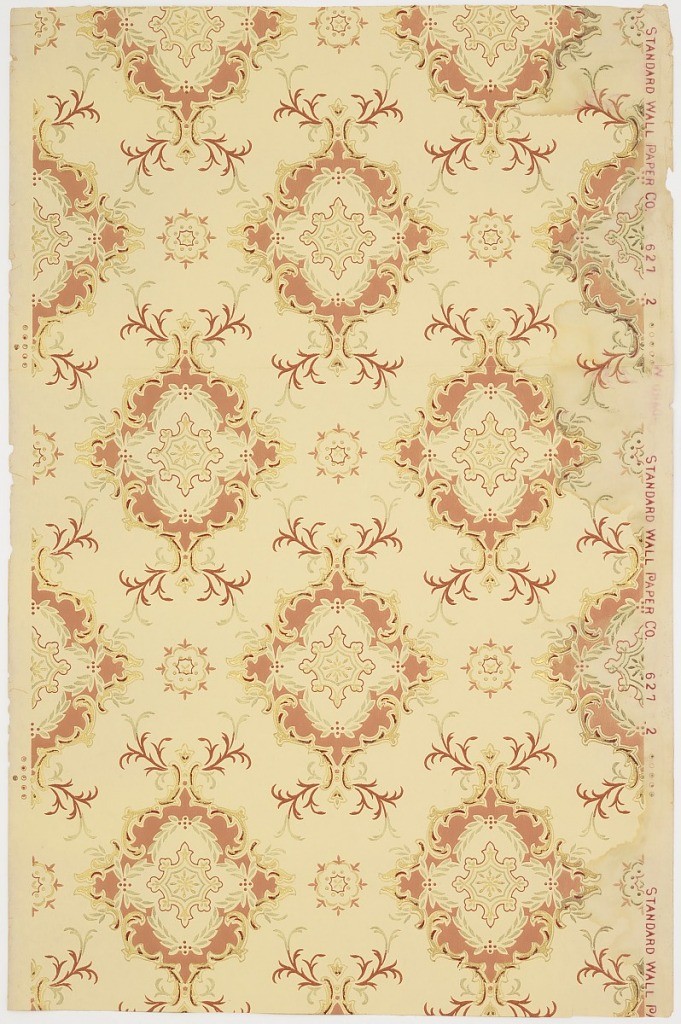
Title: Ceiling Paper
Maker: Standard Wall-Paper Company, Standard Wall-Paper Company, Pittsburgh, Pennsylvania
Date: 1905–1915
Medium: Machine-printed paper, liquid mica
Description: Repeating quatrefoil motif with foliage. Printed in shades of red, gold, green, and liquid mice on a pale yellow ground.  Pattern number 627 2.